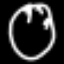
Label: clock